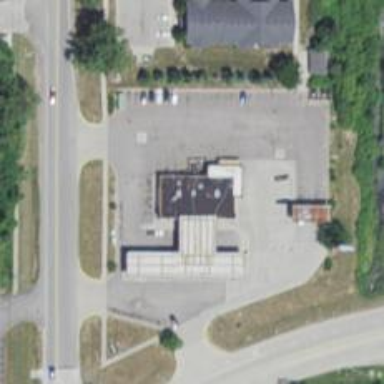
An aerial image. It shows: Convenience shop.